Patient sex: M
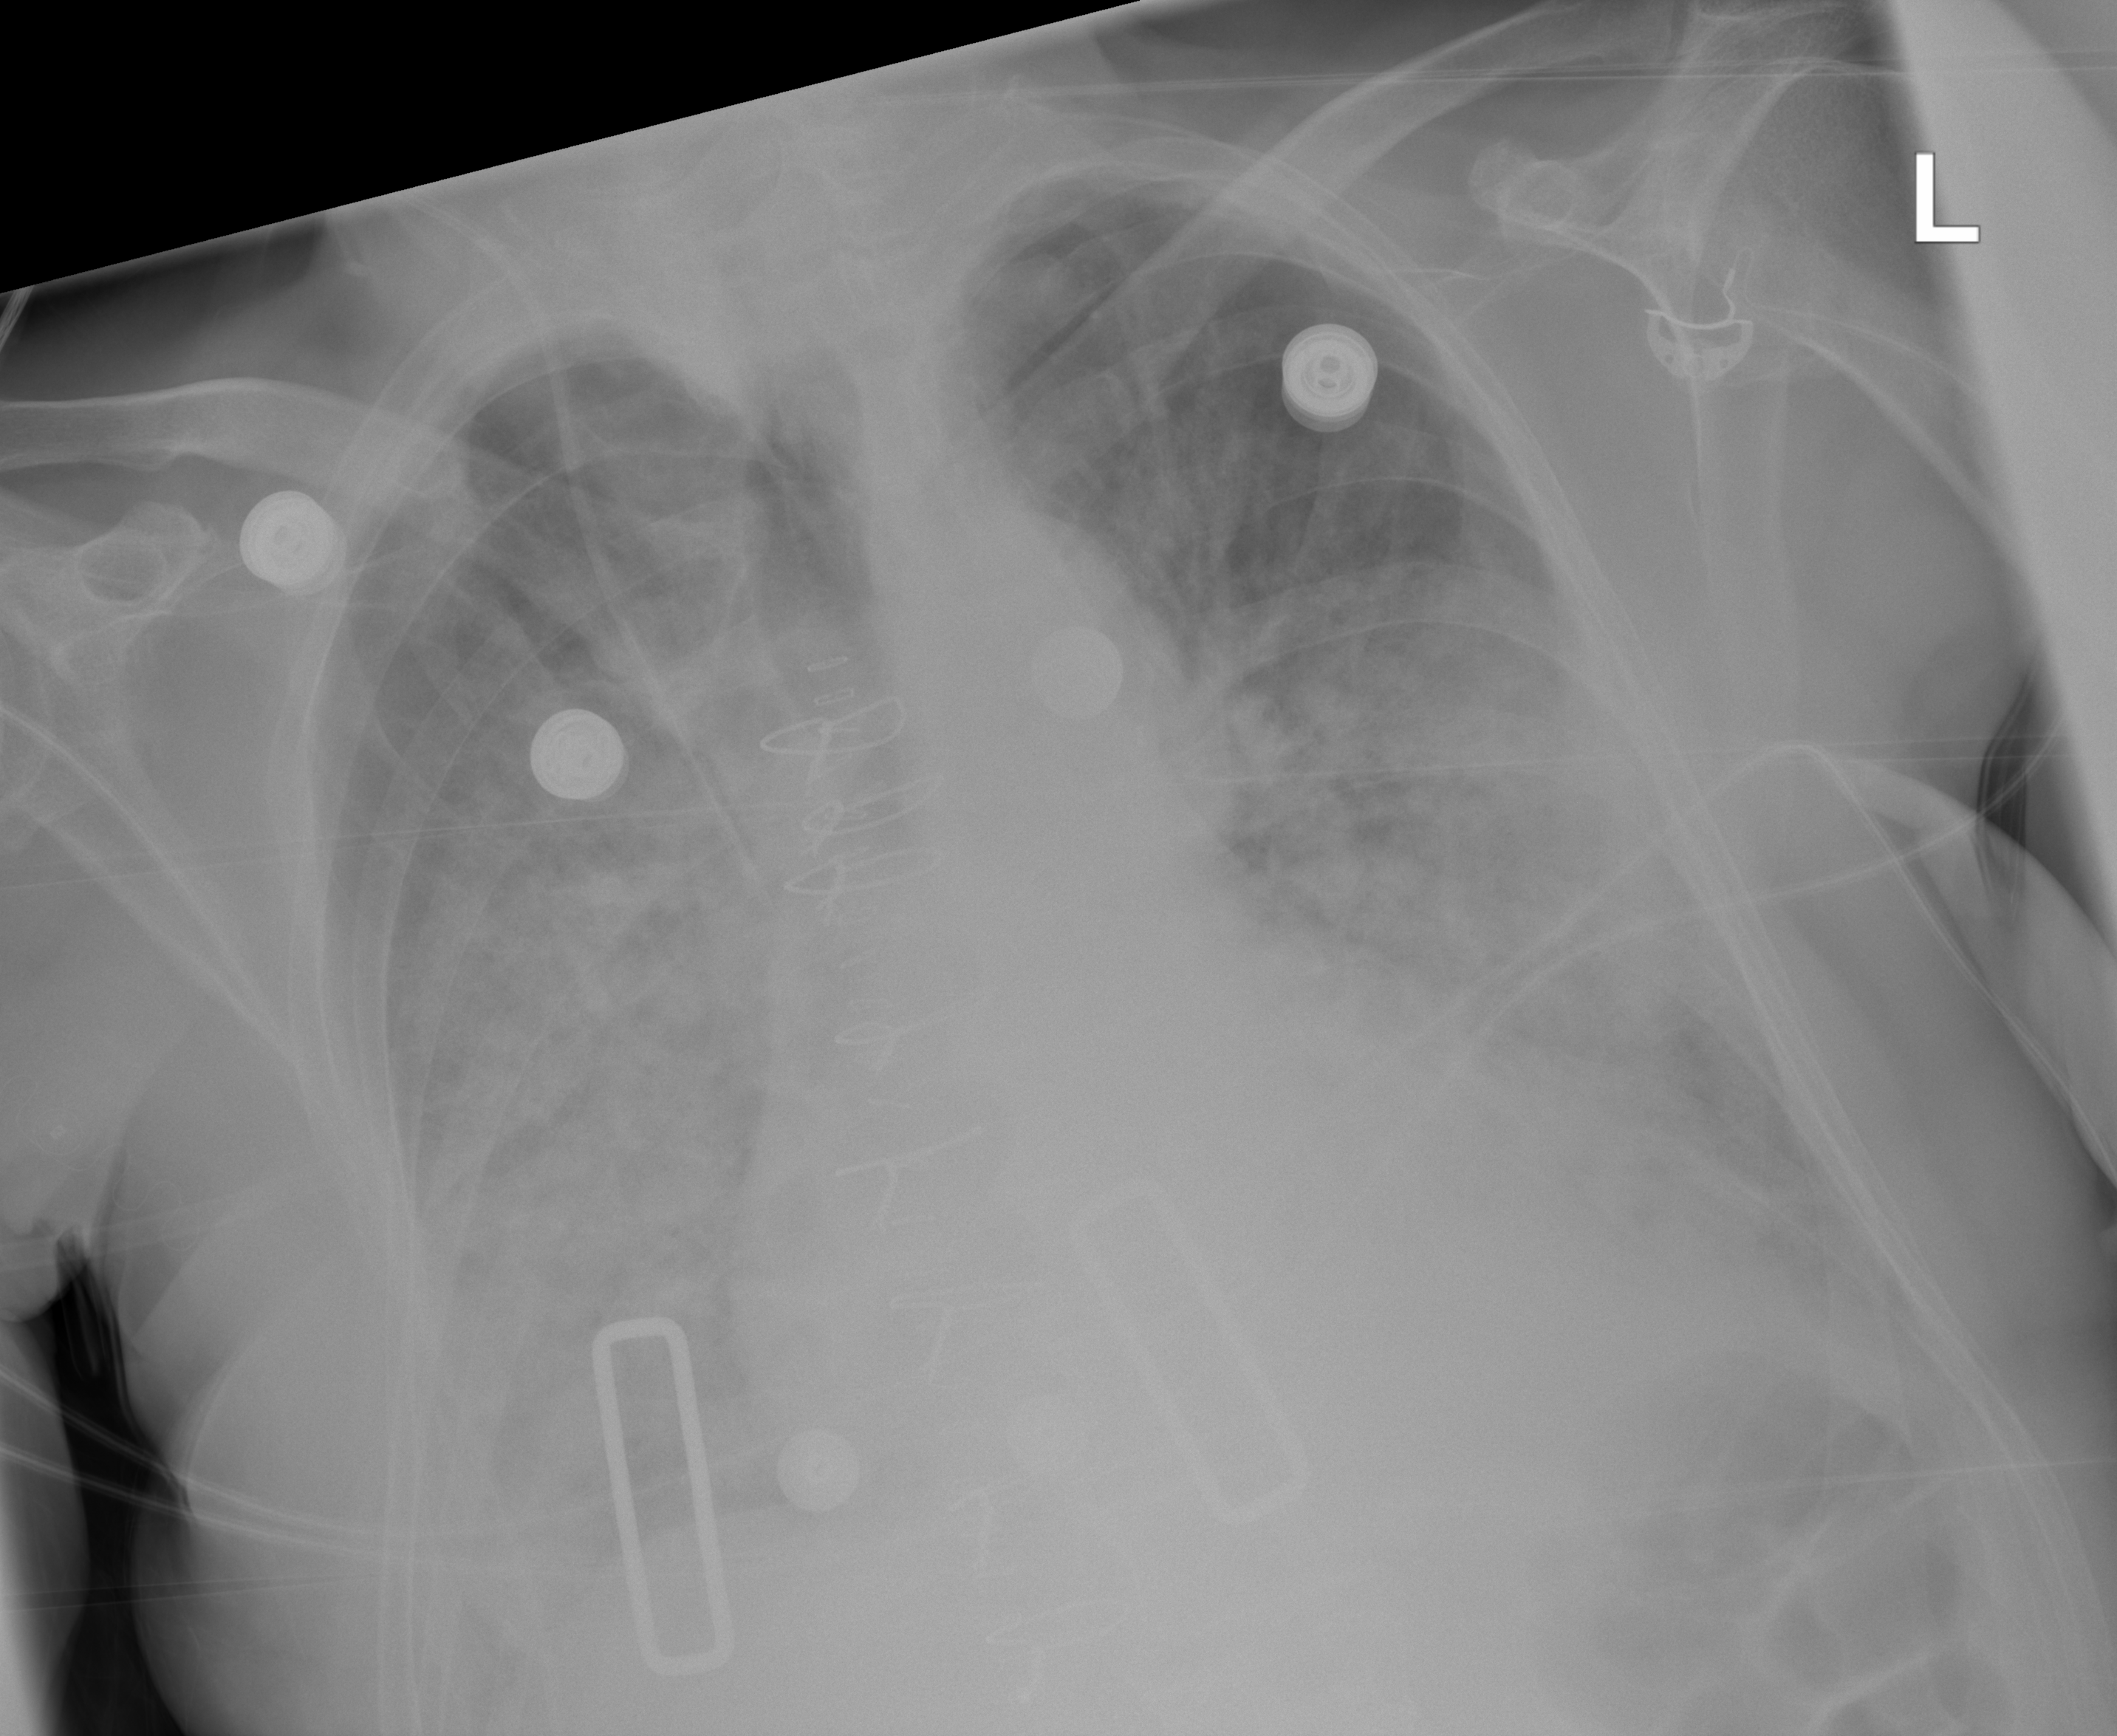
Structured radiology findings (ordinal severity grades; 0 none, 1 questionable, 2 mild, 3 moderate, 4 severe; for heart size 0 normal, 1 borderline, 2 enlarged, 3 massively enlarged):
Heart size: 2
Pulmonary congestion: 0
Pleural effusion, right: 2
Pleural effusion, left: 2
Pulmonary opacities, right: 3
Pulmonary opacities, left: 3
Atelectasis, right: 2
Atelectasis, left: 2